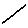
Label: line